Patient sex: F
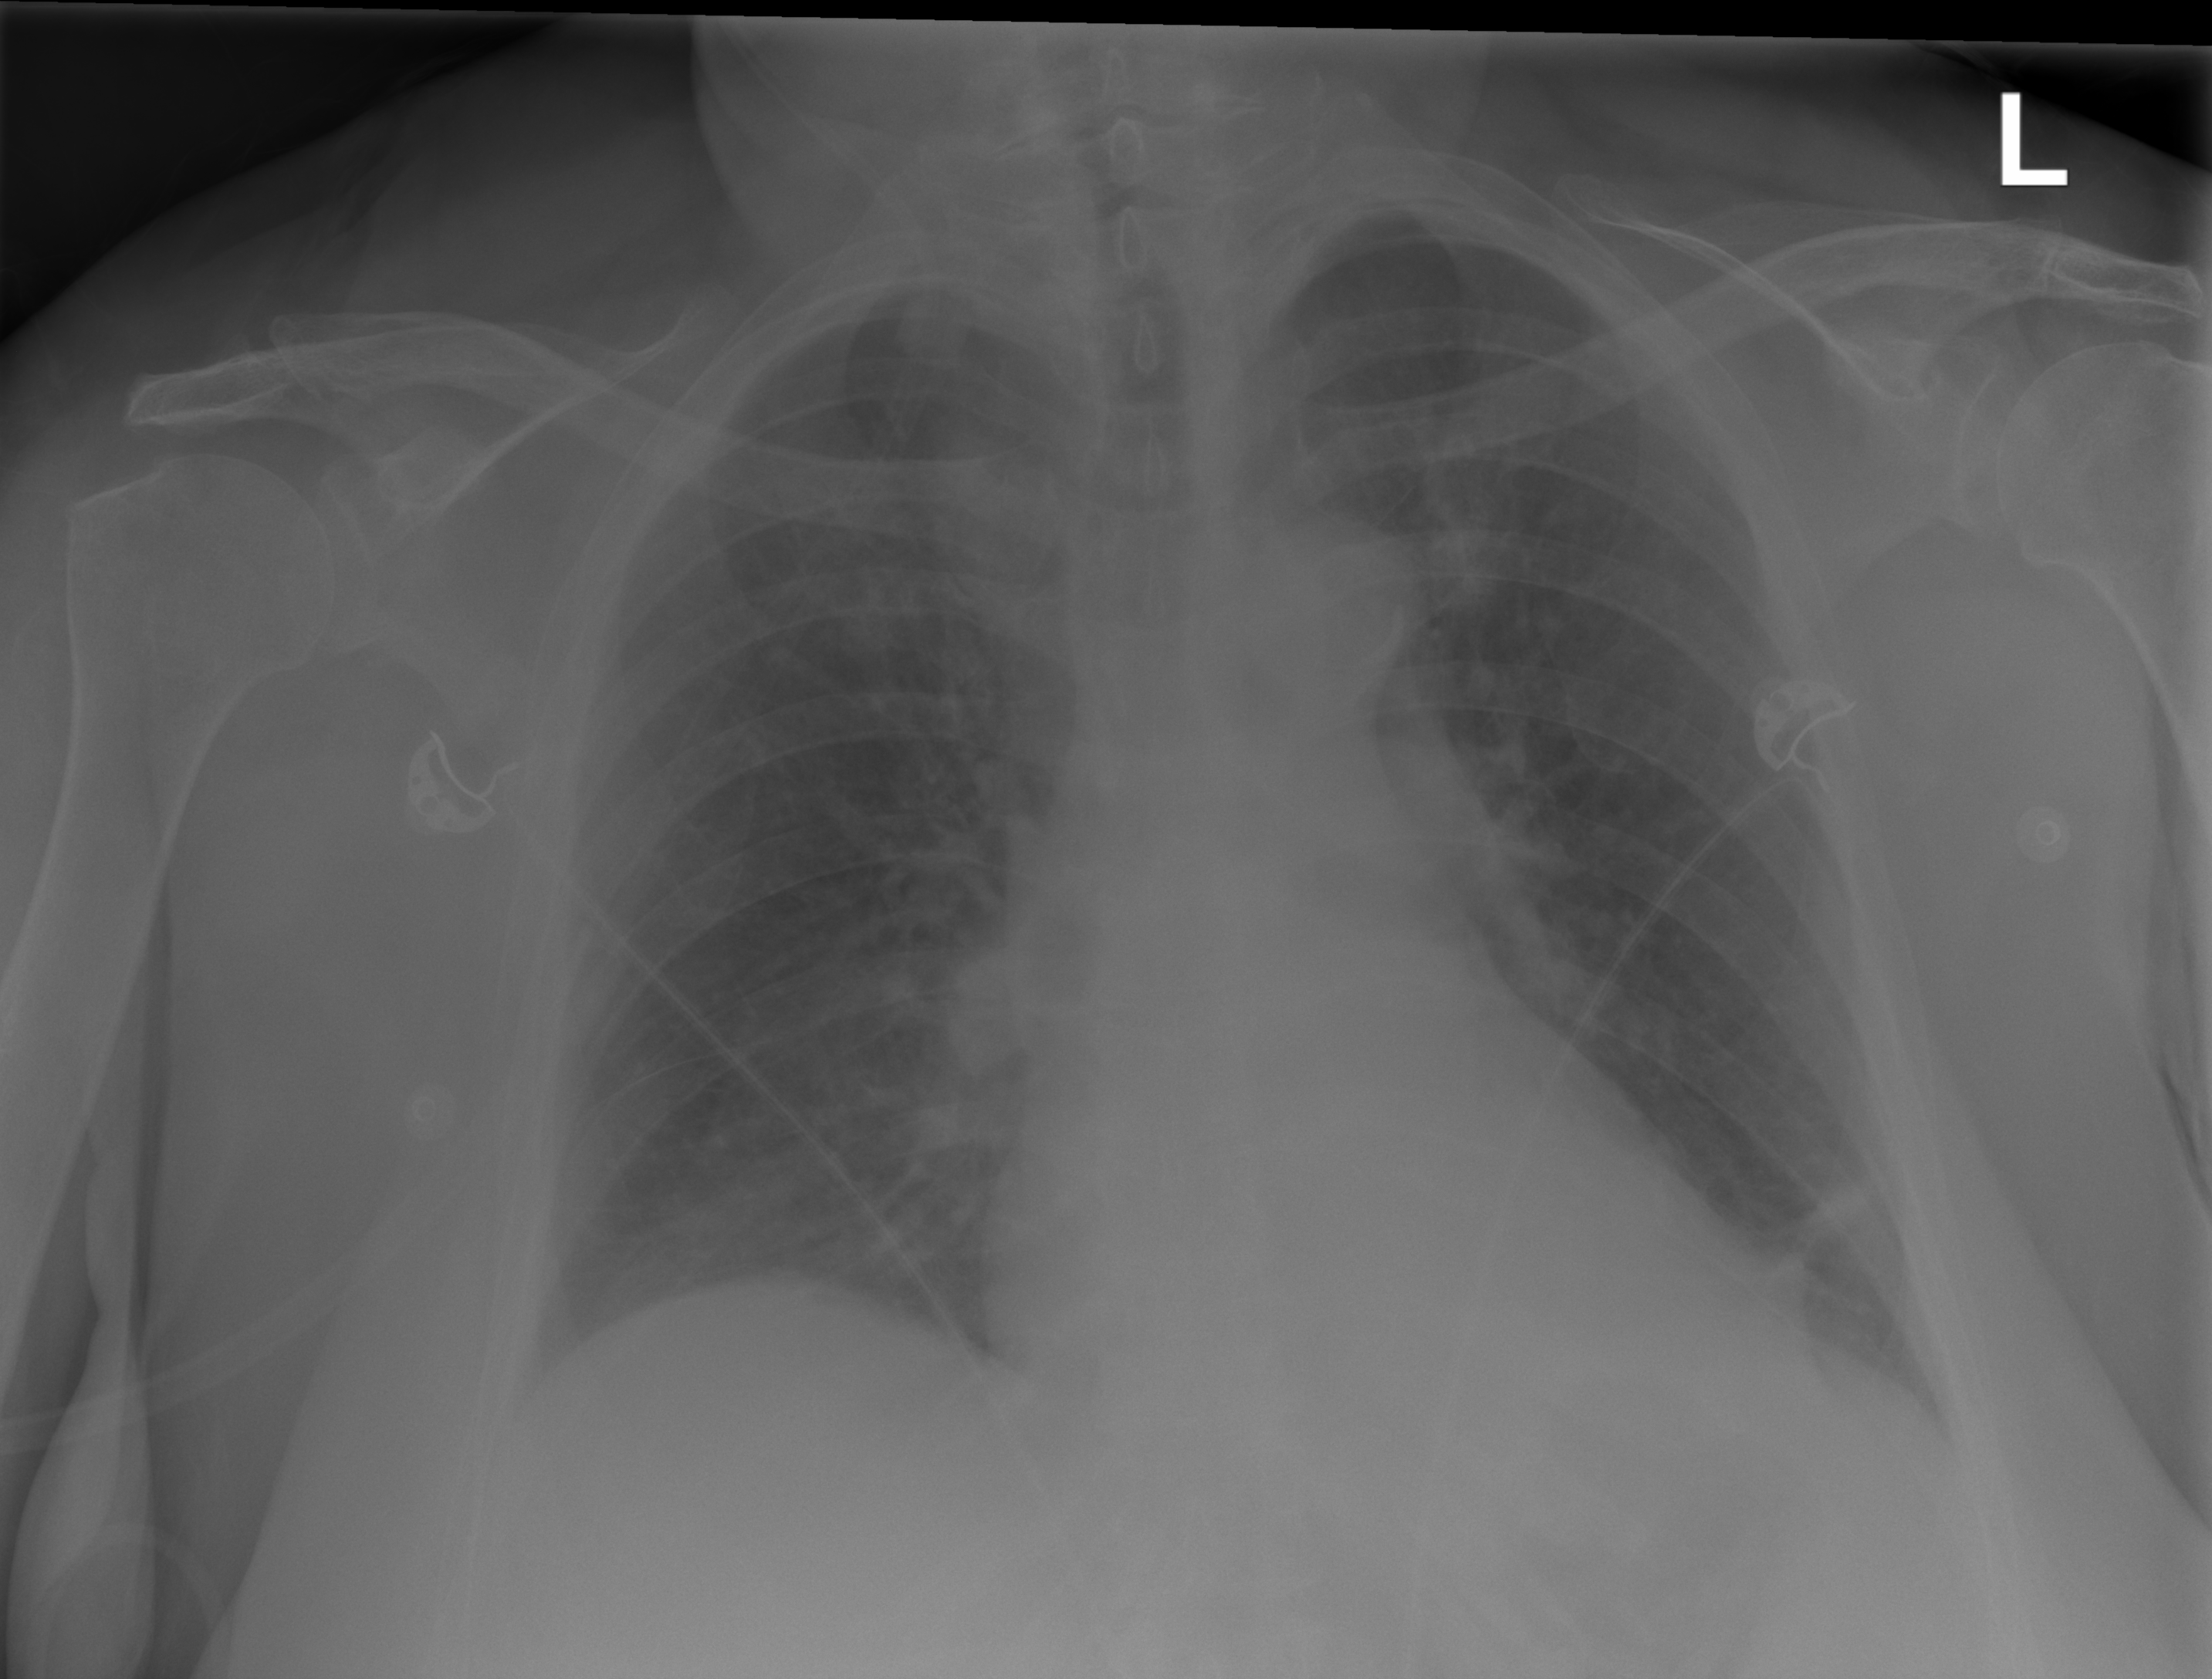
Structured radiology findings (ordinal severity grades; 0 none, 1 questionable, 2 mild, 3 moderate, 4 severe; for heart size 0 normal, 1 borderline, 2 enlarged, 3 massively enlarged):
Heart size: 0
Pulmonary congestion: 0
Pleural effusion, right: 0
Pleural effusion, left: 0
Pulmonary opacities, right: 0
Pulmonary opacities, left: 0
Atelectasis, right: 0
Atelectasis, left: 2